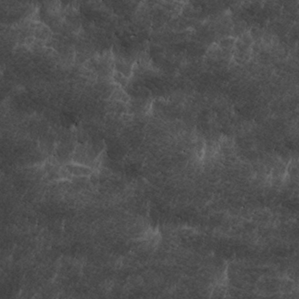
Label: non_frost